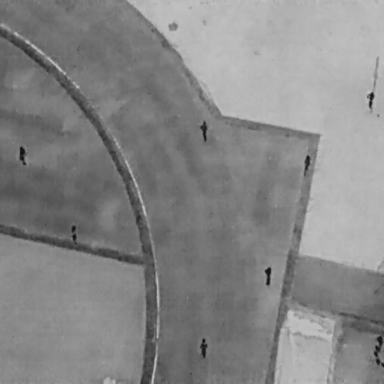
There are eight objects shown in the infrared image, including seven People, and a DontCare.